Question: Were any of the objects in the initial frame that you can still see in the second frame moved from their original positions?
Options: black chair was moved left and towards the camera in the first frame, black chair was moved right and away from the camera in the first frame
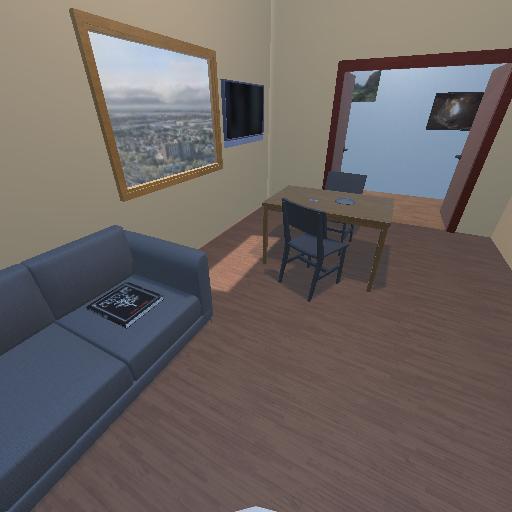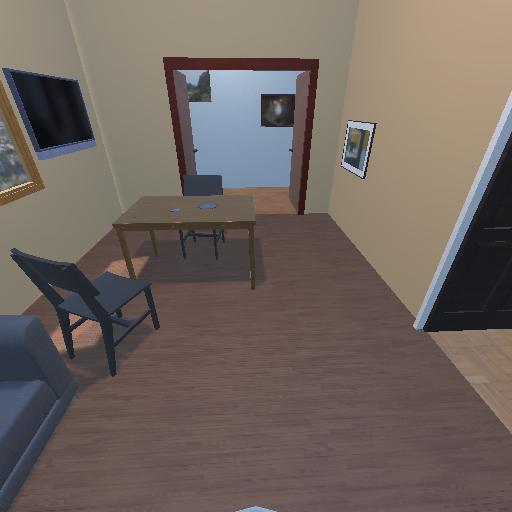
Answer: black chair was moved left and towards the camera in the first frame